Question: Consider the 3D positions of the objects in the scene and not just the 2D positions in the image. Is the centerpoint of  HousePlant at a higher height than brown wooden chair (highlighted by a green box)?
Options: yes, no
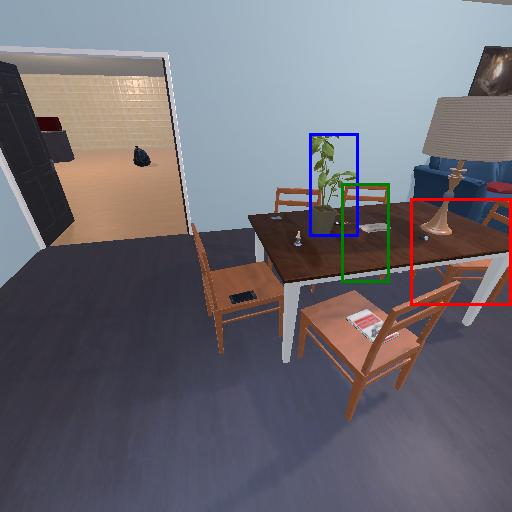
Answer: yes